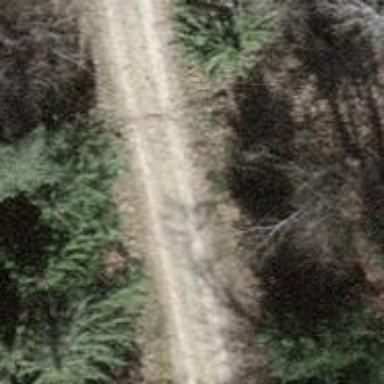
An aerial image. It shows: Gravel track with grade2 tracktype.